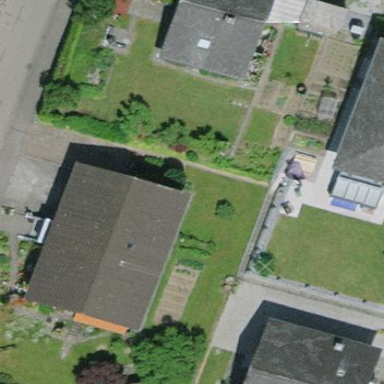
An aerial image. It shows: Building.